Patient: sex M, age 57
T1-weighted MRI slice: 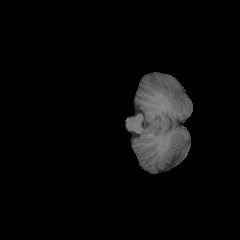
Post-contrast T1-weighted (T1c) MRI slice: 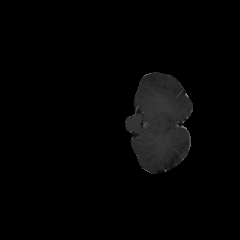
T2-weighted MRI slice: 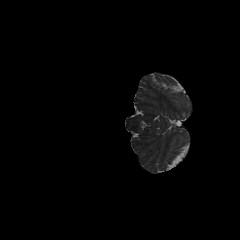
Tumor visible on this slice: no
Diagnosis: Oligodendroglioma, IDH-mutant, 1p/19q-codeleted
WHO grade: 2